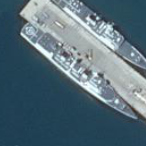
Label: cruiser